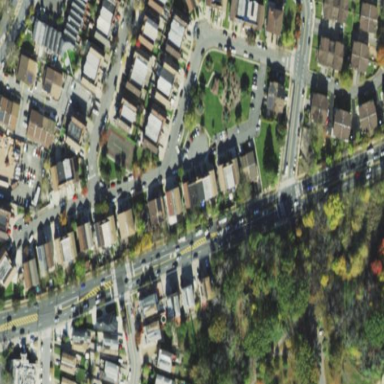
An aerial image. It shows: Sidewalk.